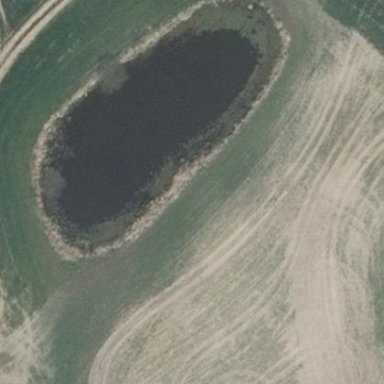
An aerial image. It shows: Pond surrounded by natural water.